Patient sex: M
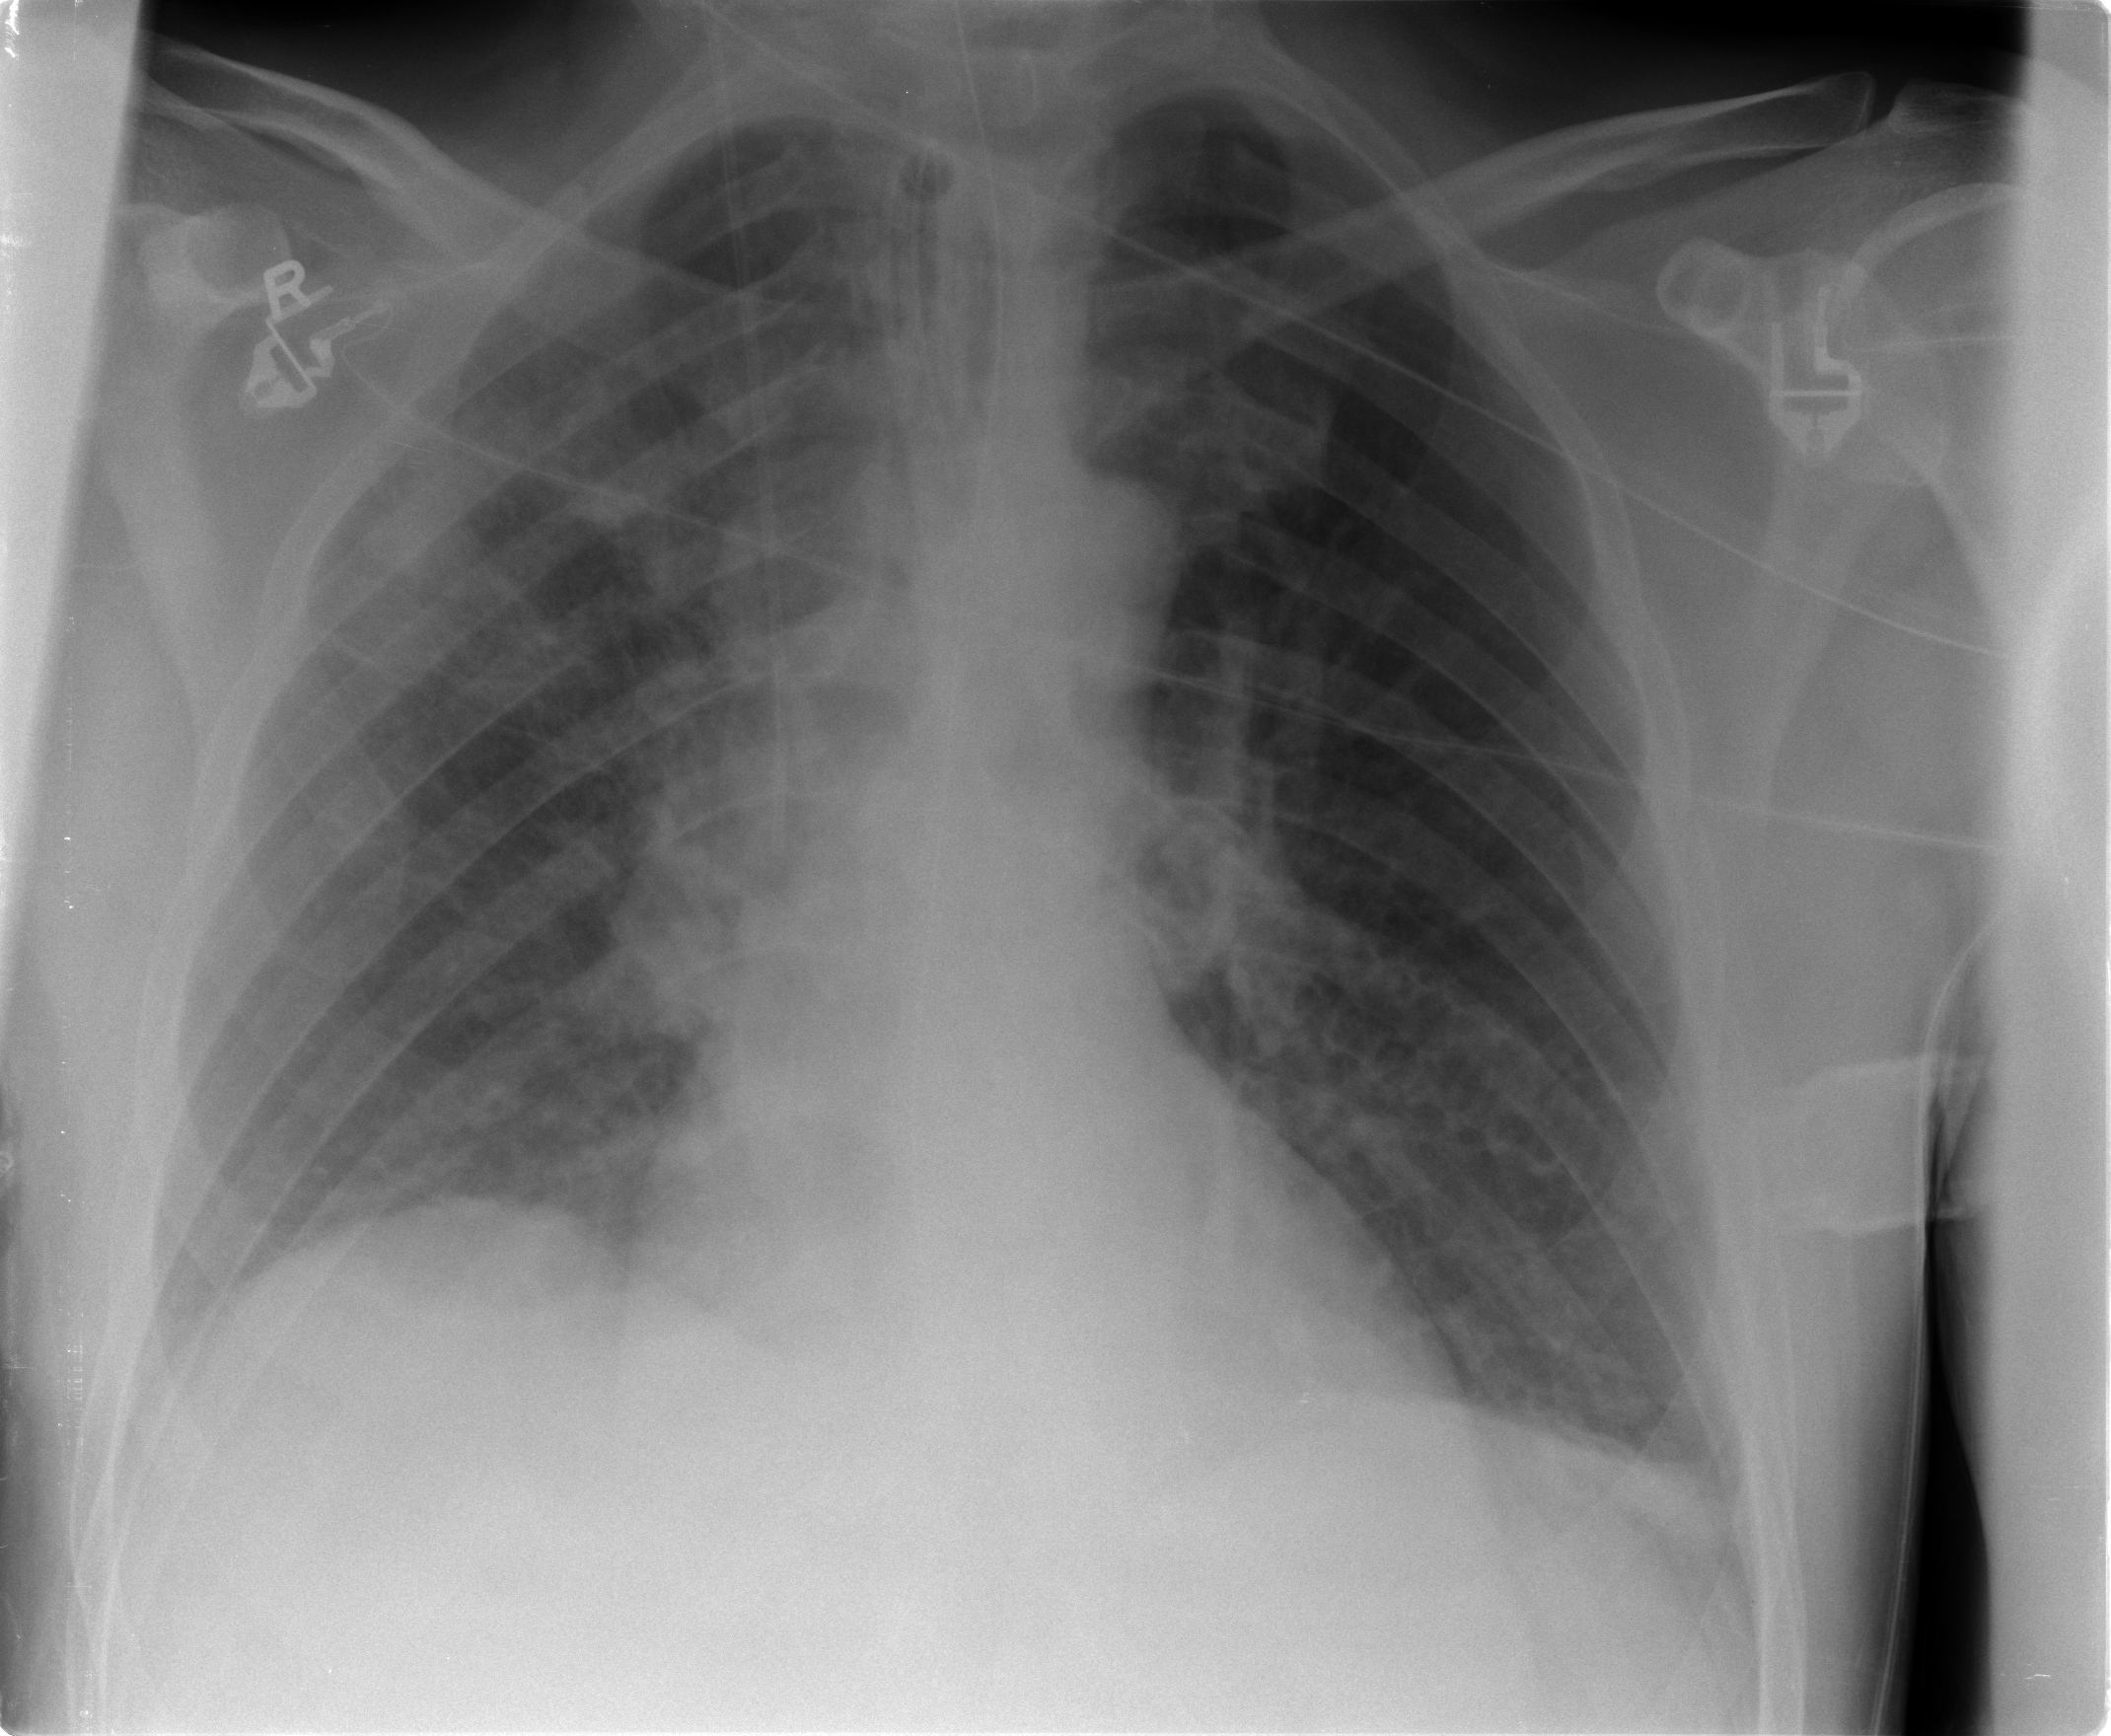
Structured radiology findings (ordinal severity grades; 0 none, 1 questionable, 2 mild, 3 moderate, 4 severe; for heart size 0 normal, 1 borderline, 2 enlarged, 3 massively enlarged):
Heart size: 0
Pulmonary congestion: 2
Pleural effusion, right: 0
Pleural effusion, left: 0
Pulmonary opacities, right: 4
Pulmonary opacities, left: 0
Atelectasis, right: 3
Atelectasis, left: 2